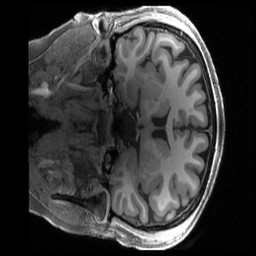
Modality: T1w
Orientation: coronal
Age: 24
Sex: female
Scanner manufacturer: siemens
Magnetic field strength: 3 T
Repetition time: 2.4 s
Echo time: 0.00222 s